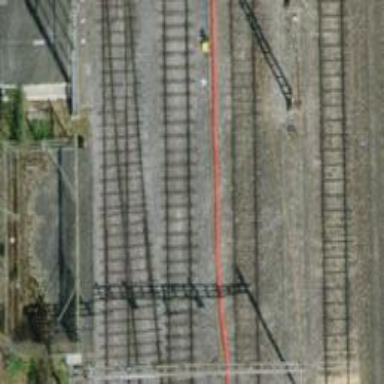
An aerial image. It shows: Yard with single rail track. The railway track is electrified with contact line for service purposes.